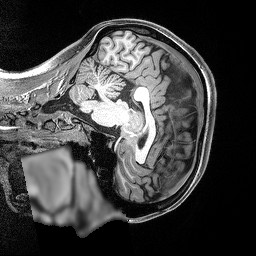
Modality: T1w
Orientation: sagittal
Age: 25
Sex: female
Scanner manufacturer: siemens
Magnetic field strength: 3 T
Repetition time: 2.5 s
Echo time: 0.0029 s